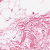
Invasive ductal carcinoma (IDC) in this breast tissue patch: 0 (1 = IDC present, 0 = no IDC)